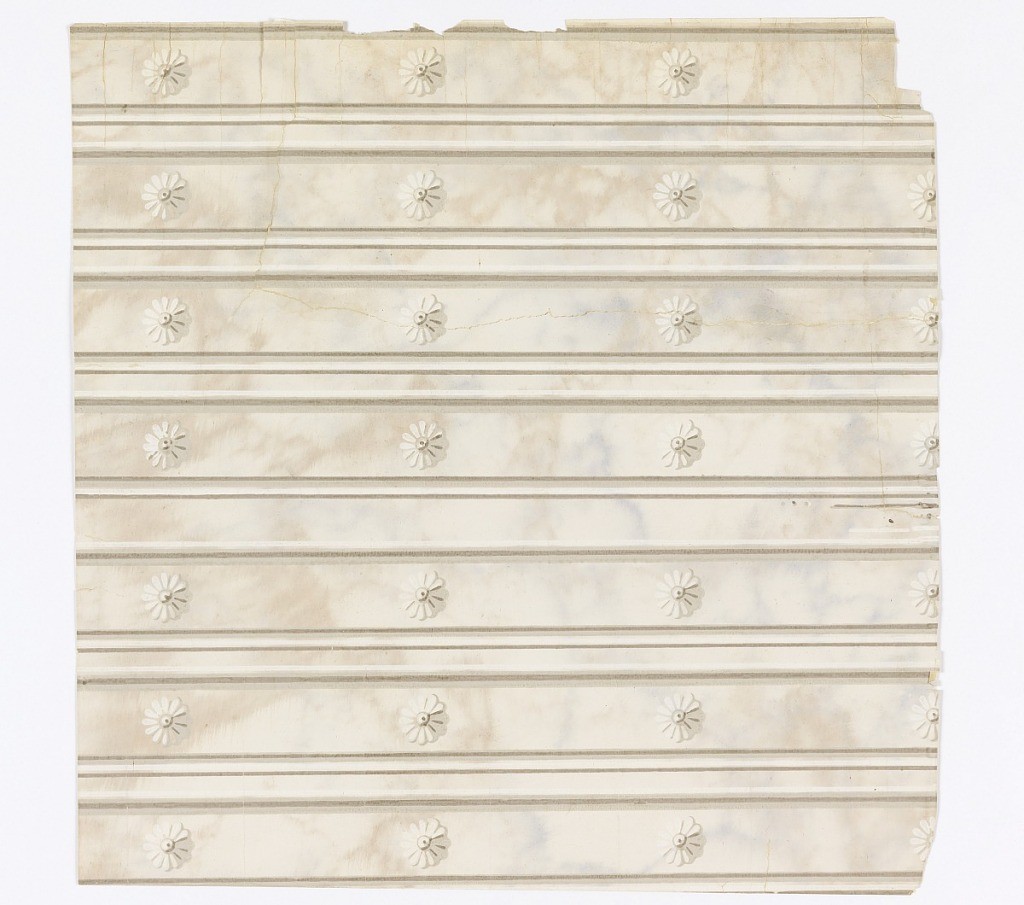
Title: borders
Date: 1830
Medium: Block-printed
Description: Glossy grisaille design of rosettes bordered by lines in varying shades of gray. Marbled ground of buff and blue wavy lines.
grisailles